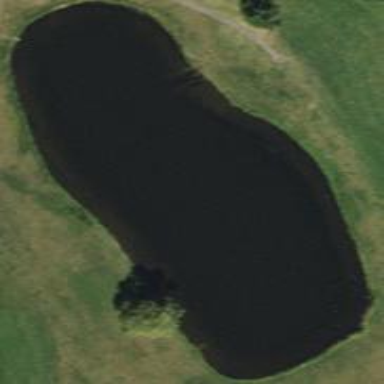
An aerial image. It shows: Water hazard on golf course. The hazard is natural water feature.